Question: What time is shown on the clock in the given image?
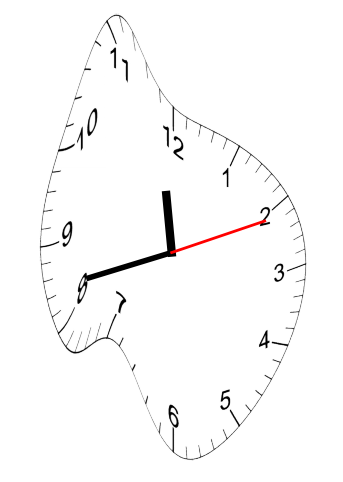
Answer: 11:42:11